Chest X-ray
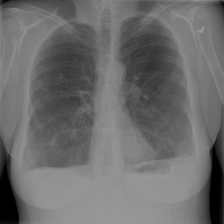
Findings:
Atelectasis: negative
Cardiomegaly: negative
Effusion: negative
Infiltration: negative
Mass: negative
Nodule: positive
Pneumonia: negative
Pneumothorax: negative
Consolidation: negative
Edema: negative
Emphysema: negative
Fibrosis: negative
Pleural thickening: negative
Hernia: negative